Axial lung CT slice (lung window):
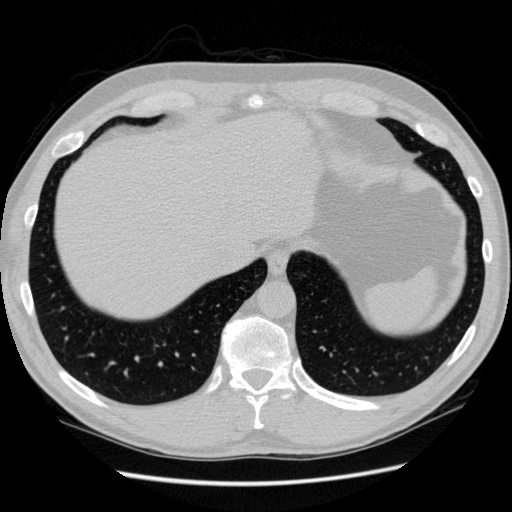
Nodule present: no